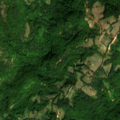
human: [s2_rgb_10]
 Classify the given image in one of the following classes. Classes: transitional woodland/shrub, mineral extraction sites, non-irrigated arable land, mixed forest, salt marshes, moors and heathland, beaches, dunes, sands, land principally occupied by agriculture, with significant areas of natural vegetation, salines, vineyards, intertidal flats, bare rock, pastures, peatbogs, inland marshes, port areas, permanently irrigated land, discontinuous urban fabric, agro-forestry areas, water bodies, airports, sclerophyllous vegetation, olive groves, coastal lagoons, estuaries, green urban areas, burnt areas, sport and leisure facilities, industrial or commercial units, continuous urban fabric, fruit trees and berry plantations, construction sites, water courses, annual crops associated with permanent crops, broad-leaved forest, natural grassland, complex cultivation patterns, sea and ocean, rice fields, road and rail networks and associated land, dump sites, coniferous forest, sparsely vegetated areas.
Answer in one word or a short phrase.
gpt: pastures, land principally occupied by agriculture, with significant areas of natural vegetation, broad-leaved forest